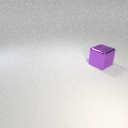
large purple metal cube